Question: Let's say I have the div element, inside which there is some text. Is it possible to figure out the length of the text itself? Quite often the length of the div is a lot bigger than the length of the text inside? Here is the image of such div.

The pure javascript solution to that would be great!
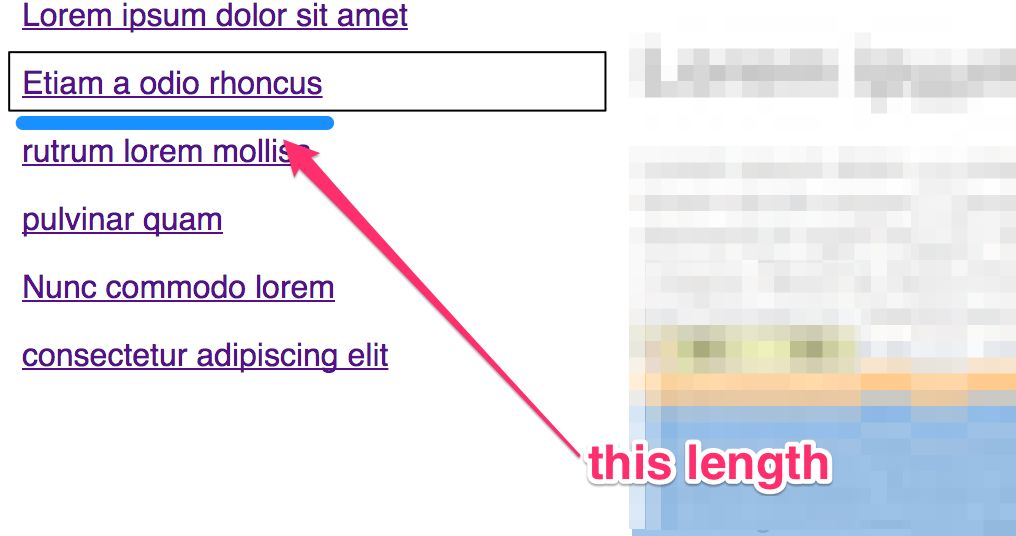
Answer: Welp, your div is a block element, so if you use Javascript to get the width, it will be of the entire div. I would recommend wrapping your inner text with '<span>' (inline elements) then look at the width of the span.
'''
<div><span id="foo">Lorem ipsum</span></div>
<script>var width = document.getElementById('foo').offsetWidth;</script>
'''
BTW, I just copied the code from <URL>.